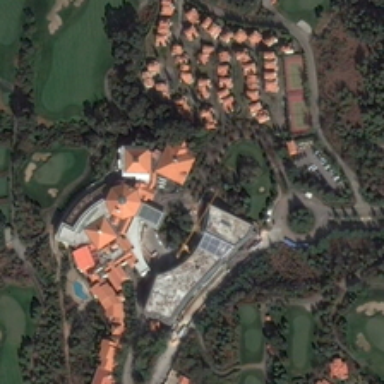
Houses in the resorts have red roofs  located on lawns and in forests .